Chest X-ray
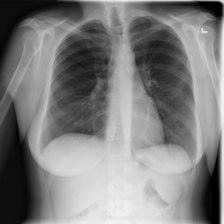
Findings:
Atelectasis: negative
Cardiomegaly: negative
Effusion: negative
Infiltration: negative
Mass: negative
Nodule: negative
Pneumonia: negative
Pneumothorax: negative
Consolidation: negative
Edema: negative
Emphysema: negative
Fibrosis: negative
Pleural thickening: negative
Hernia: negative